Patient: sex M, age 49
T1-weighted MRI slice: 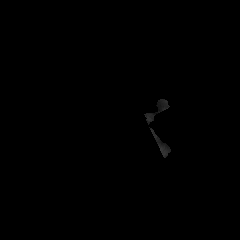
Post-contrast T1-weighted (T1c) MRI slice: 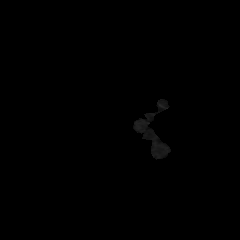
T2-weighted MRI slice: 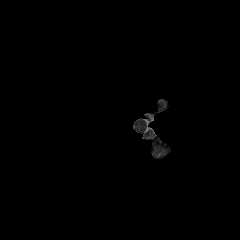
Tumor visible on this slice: no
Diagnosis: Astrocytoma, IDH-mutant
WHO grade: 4